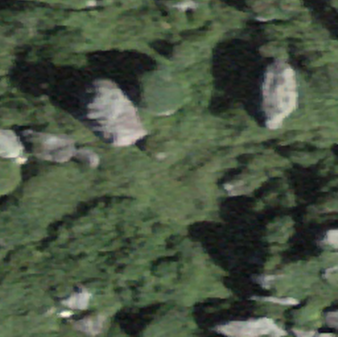
Label: bouldering_area